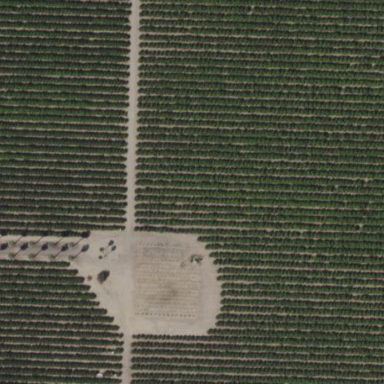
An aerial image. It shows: Orchard filled with nectarine trees.